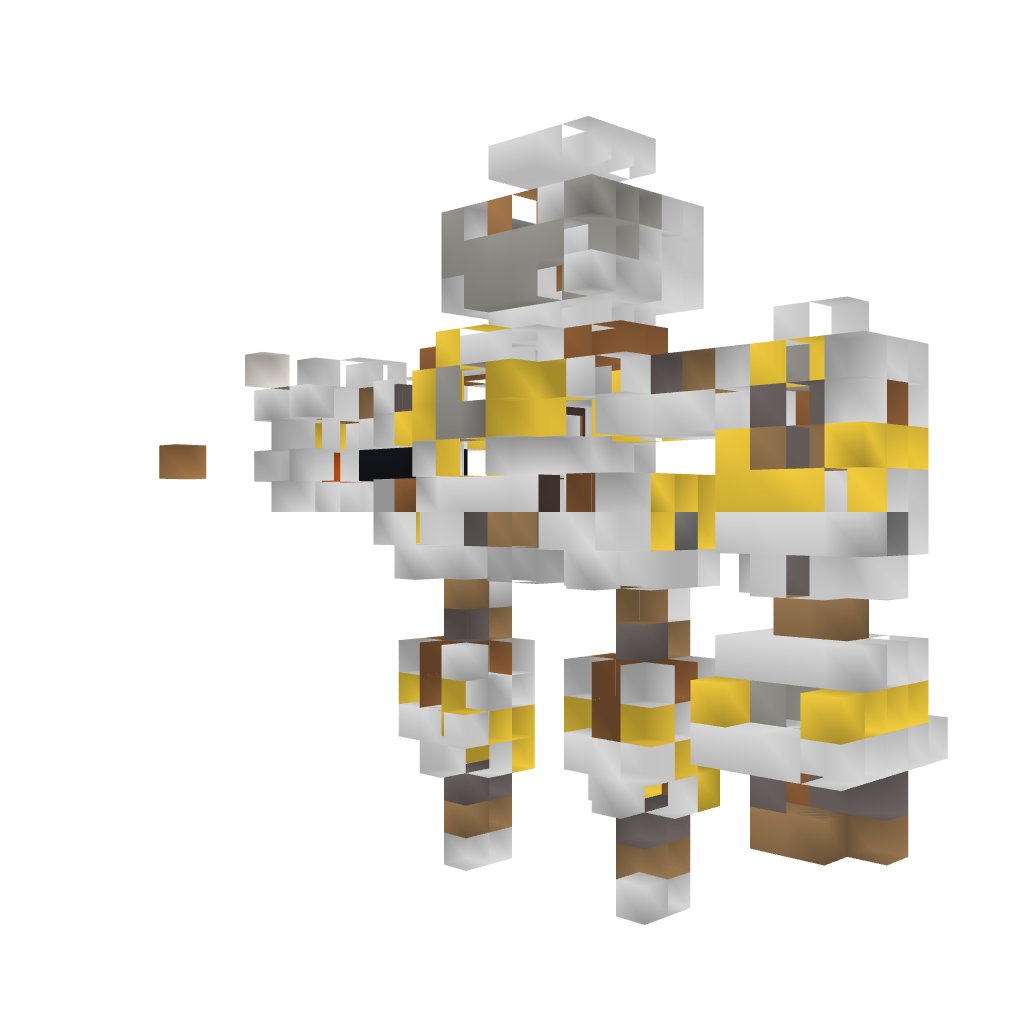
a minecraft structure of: Series A Mech 2